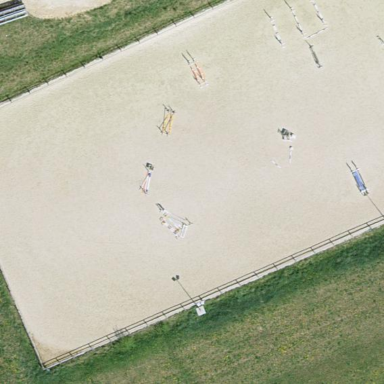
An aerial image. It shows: Equestrian pitch used for leisure and sports activities.